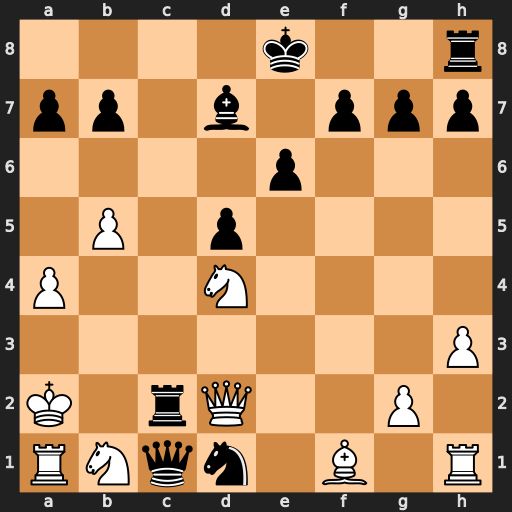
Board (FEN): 4k2r/pp1b1ppp/4p3/1P1p4/P2N4/7P/K1rQ2P1/RNqn1B1R
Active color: w
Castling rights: k
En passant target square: -
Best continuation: Qxc2 Qxc2+ Nxc2